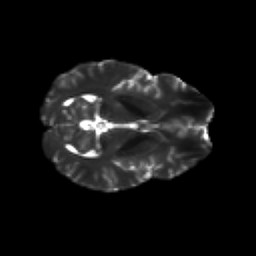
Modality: T2w
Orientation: axial
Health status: healthy
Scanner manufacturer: philips
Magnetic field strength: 3 T
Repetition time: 9.75 s
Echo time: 0.092 s